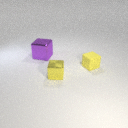
small yellow metal cube in front of small yellow rubber cube